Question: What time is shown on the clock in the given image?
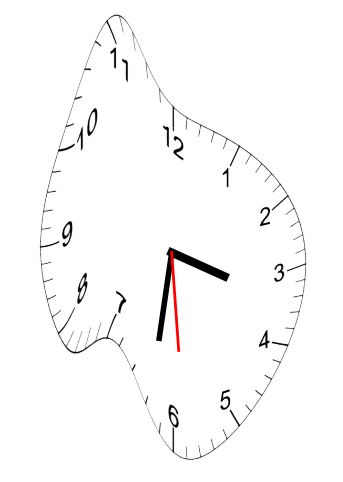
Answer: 03:31:29